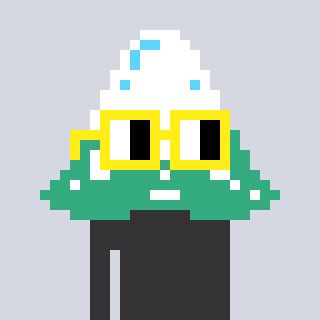
a pixel art character with square yellow glasses, a snowy mountain-shaped head and a grayscale-colored body on a cool background